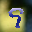
Label: 9